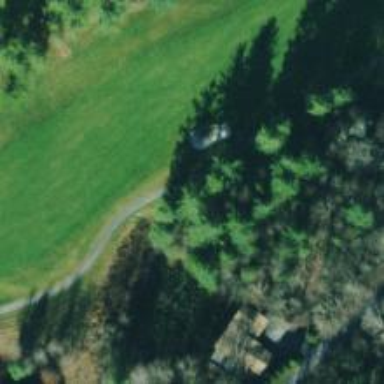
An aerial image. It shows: Golf cartpath that is also road path.